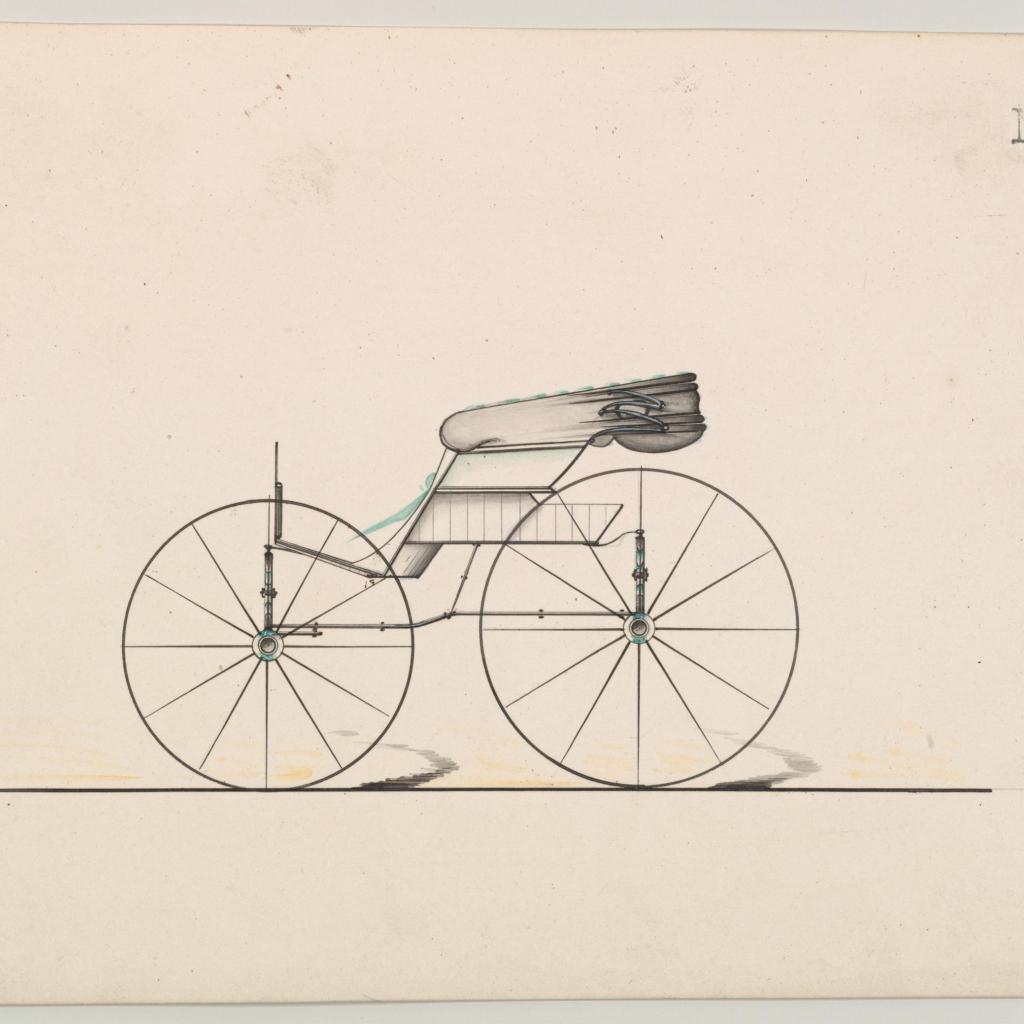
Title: Design for Wagon, no. 946a-2
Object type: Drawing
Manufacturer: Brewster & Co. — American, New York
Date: ca. 1870
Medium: Pen and black in, watercolor and gouache
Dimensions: sheet: 6 1/16 x 9 in. (15.4 x 22.9 cm)
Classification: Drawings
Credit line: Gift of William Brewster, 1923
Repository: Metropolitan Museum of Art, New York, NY